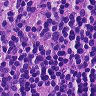
Metastatic tissue present: no